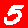
Digit: 5